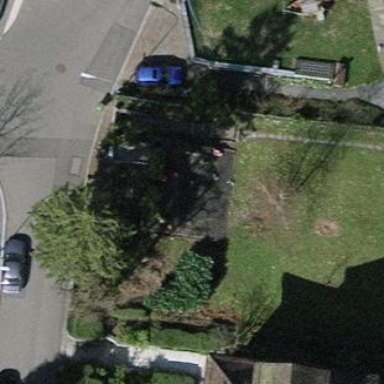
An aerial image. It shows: Garage.